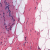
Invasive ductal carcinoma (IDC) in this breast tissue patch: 0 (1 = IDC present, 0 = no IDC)